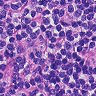
Metastatic tissue present: no